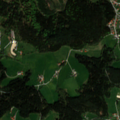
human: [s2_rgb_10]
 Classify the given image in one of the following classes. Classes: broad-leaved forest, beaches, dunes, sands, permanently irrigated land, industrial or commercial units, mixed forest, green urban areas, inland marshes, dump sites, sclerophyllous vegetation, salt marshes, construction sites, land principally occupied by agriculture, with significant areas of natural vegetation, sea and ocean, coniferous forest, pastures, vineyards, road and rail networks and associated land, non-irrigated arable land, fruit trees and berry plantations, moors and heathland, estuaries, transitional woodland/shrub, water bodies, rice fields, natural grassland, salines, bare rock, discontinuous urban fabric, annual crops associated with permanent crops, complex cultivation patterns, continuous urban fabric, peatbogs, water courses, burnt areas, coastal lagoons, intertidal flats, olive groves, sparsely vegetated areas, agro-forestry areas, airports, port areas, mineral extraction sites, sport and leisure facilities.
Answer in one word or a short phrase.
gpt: discontinuous urban fabric, pastures, coniferous forest, natural grassland